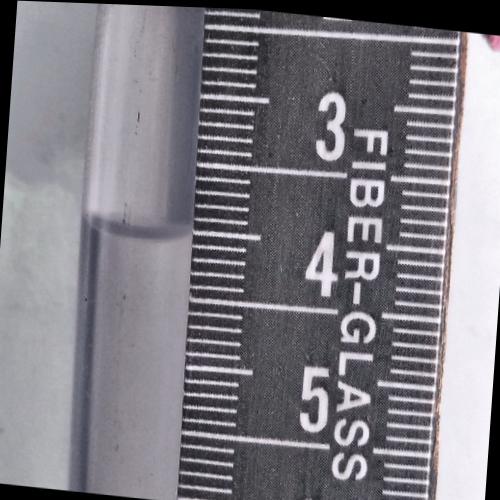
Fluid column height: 4.0 cm